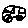
Label: car